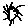
Label: sun